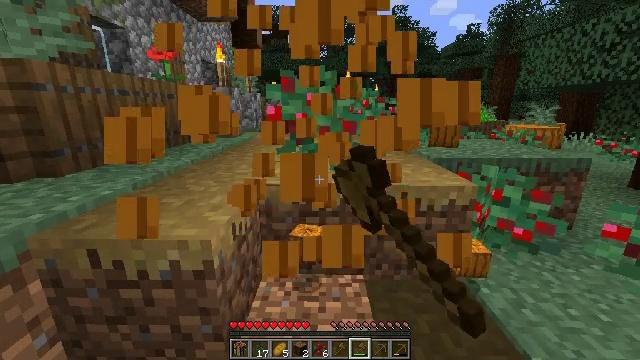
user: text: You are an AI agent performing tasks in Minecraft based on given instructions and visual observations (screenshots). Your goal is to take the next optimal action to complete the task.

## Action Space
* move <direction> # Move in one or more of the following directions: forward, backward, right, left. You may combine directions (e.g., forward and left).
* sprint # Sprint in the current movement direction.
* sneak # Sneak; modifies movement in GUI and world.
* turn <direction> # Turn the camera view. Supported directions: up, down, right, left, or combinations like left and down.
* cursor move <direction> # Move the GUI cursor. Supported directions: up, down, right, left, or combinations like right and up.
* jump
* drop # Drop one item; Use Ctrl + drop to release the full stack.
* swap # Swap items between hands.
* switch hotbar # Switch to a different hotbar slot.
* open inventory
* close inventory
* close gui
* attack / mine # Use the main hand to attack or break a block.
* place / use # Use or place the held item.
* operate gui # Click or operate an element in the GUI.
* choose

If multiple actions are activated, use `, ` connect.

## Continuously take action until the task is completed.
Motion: motion action
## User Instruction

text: Mine the pumpkin from the ground.
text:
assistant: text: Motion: attack / mine